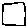
Label: square